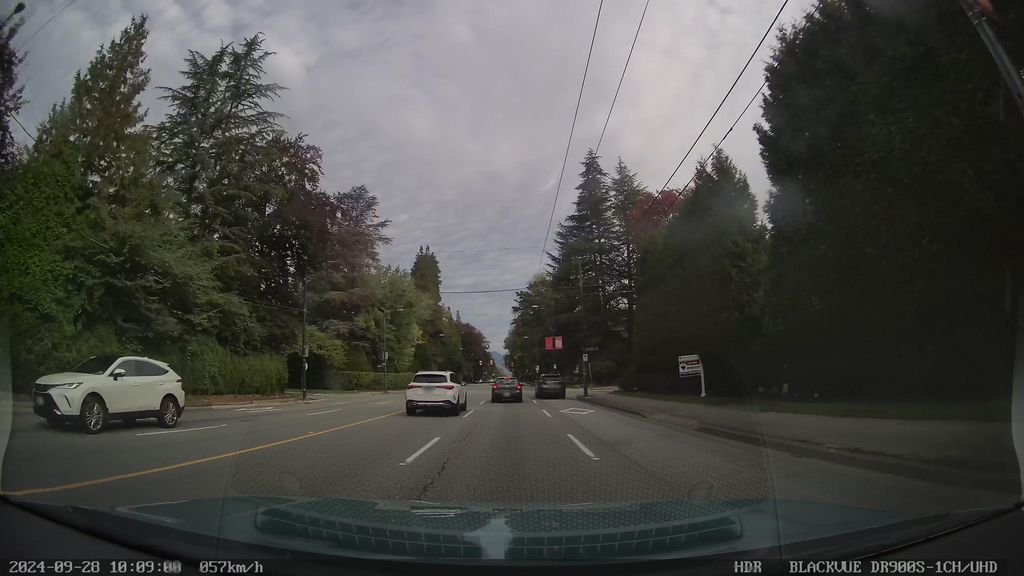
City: vancouver